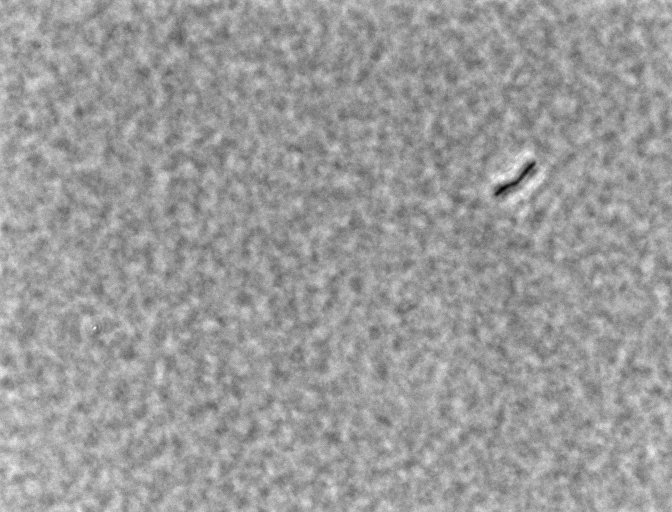
Phase contrast microscopy, 60x objective, 3 h incubation